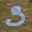
Label: 3